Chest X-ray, PA view. Patient: 33 years old, sex M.
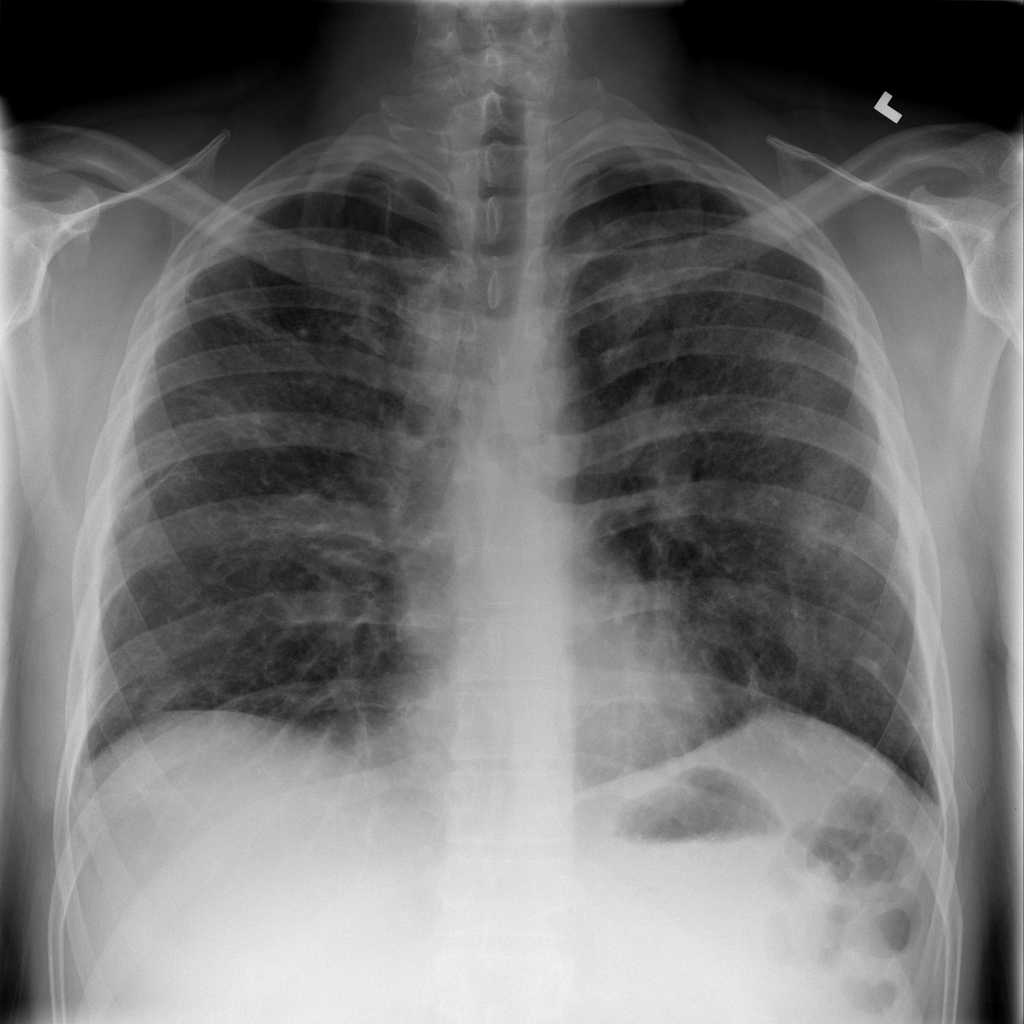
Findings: No Finding